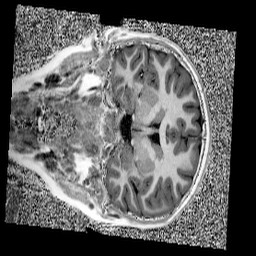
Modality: UNIT1
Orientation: coronal
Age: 9
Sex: female
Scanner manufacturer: siemens
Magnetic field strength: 3 T
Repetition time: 4 s
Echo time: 0.00303 s